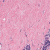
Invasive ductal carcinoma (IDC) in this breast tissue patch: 0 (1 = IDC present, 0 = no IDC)